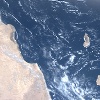
Label: water